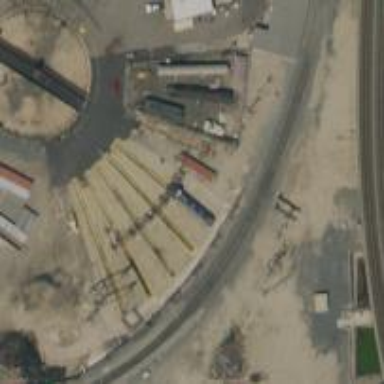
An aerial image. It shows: Railway yard used for servicing trains.